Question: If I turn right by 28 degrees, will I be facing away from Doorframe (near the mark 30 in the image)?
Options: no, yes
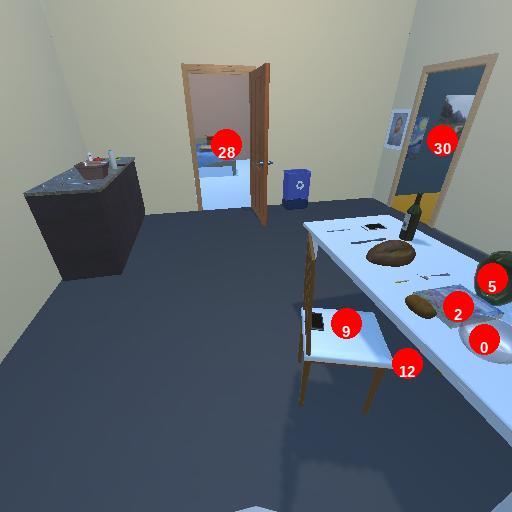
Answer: no